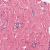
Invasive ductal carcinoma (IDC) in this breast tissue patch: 0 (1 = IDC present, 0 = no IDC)